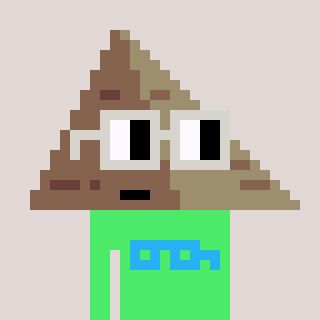
a pixel art character with square light gray glasses, a pyramid-shaped head and a teal-colored body on a warm background